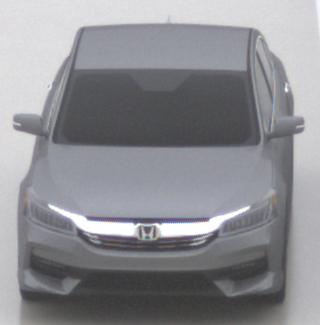
Make: Honda
Model: Accord Hybrid
Detailed model: 9. Generation
Model produced from: 2015
Model produced until: 2019
Doors: 4
Color: gray
Road condition: wet road
Daytime: midday
Contrast: low contrast